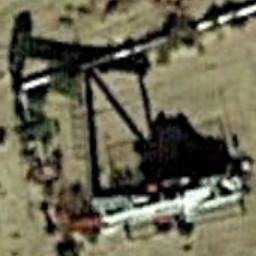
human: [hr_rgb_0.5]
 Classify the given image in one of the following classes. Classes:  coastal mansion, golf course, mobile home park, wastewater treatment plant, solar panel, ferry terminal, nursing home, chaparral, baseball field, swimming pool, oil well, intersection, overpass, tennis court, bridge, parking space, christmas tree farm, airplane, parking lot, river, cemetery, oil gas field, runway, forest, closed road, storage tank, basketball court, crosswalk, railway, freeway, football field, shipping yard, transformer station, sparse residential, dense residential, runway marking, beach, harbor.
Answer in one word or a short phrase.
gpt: oil well